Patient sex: M
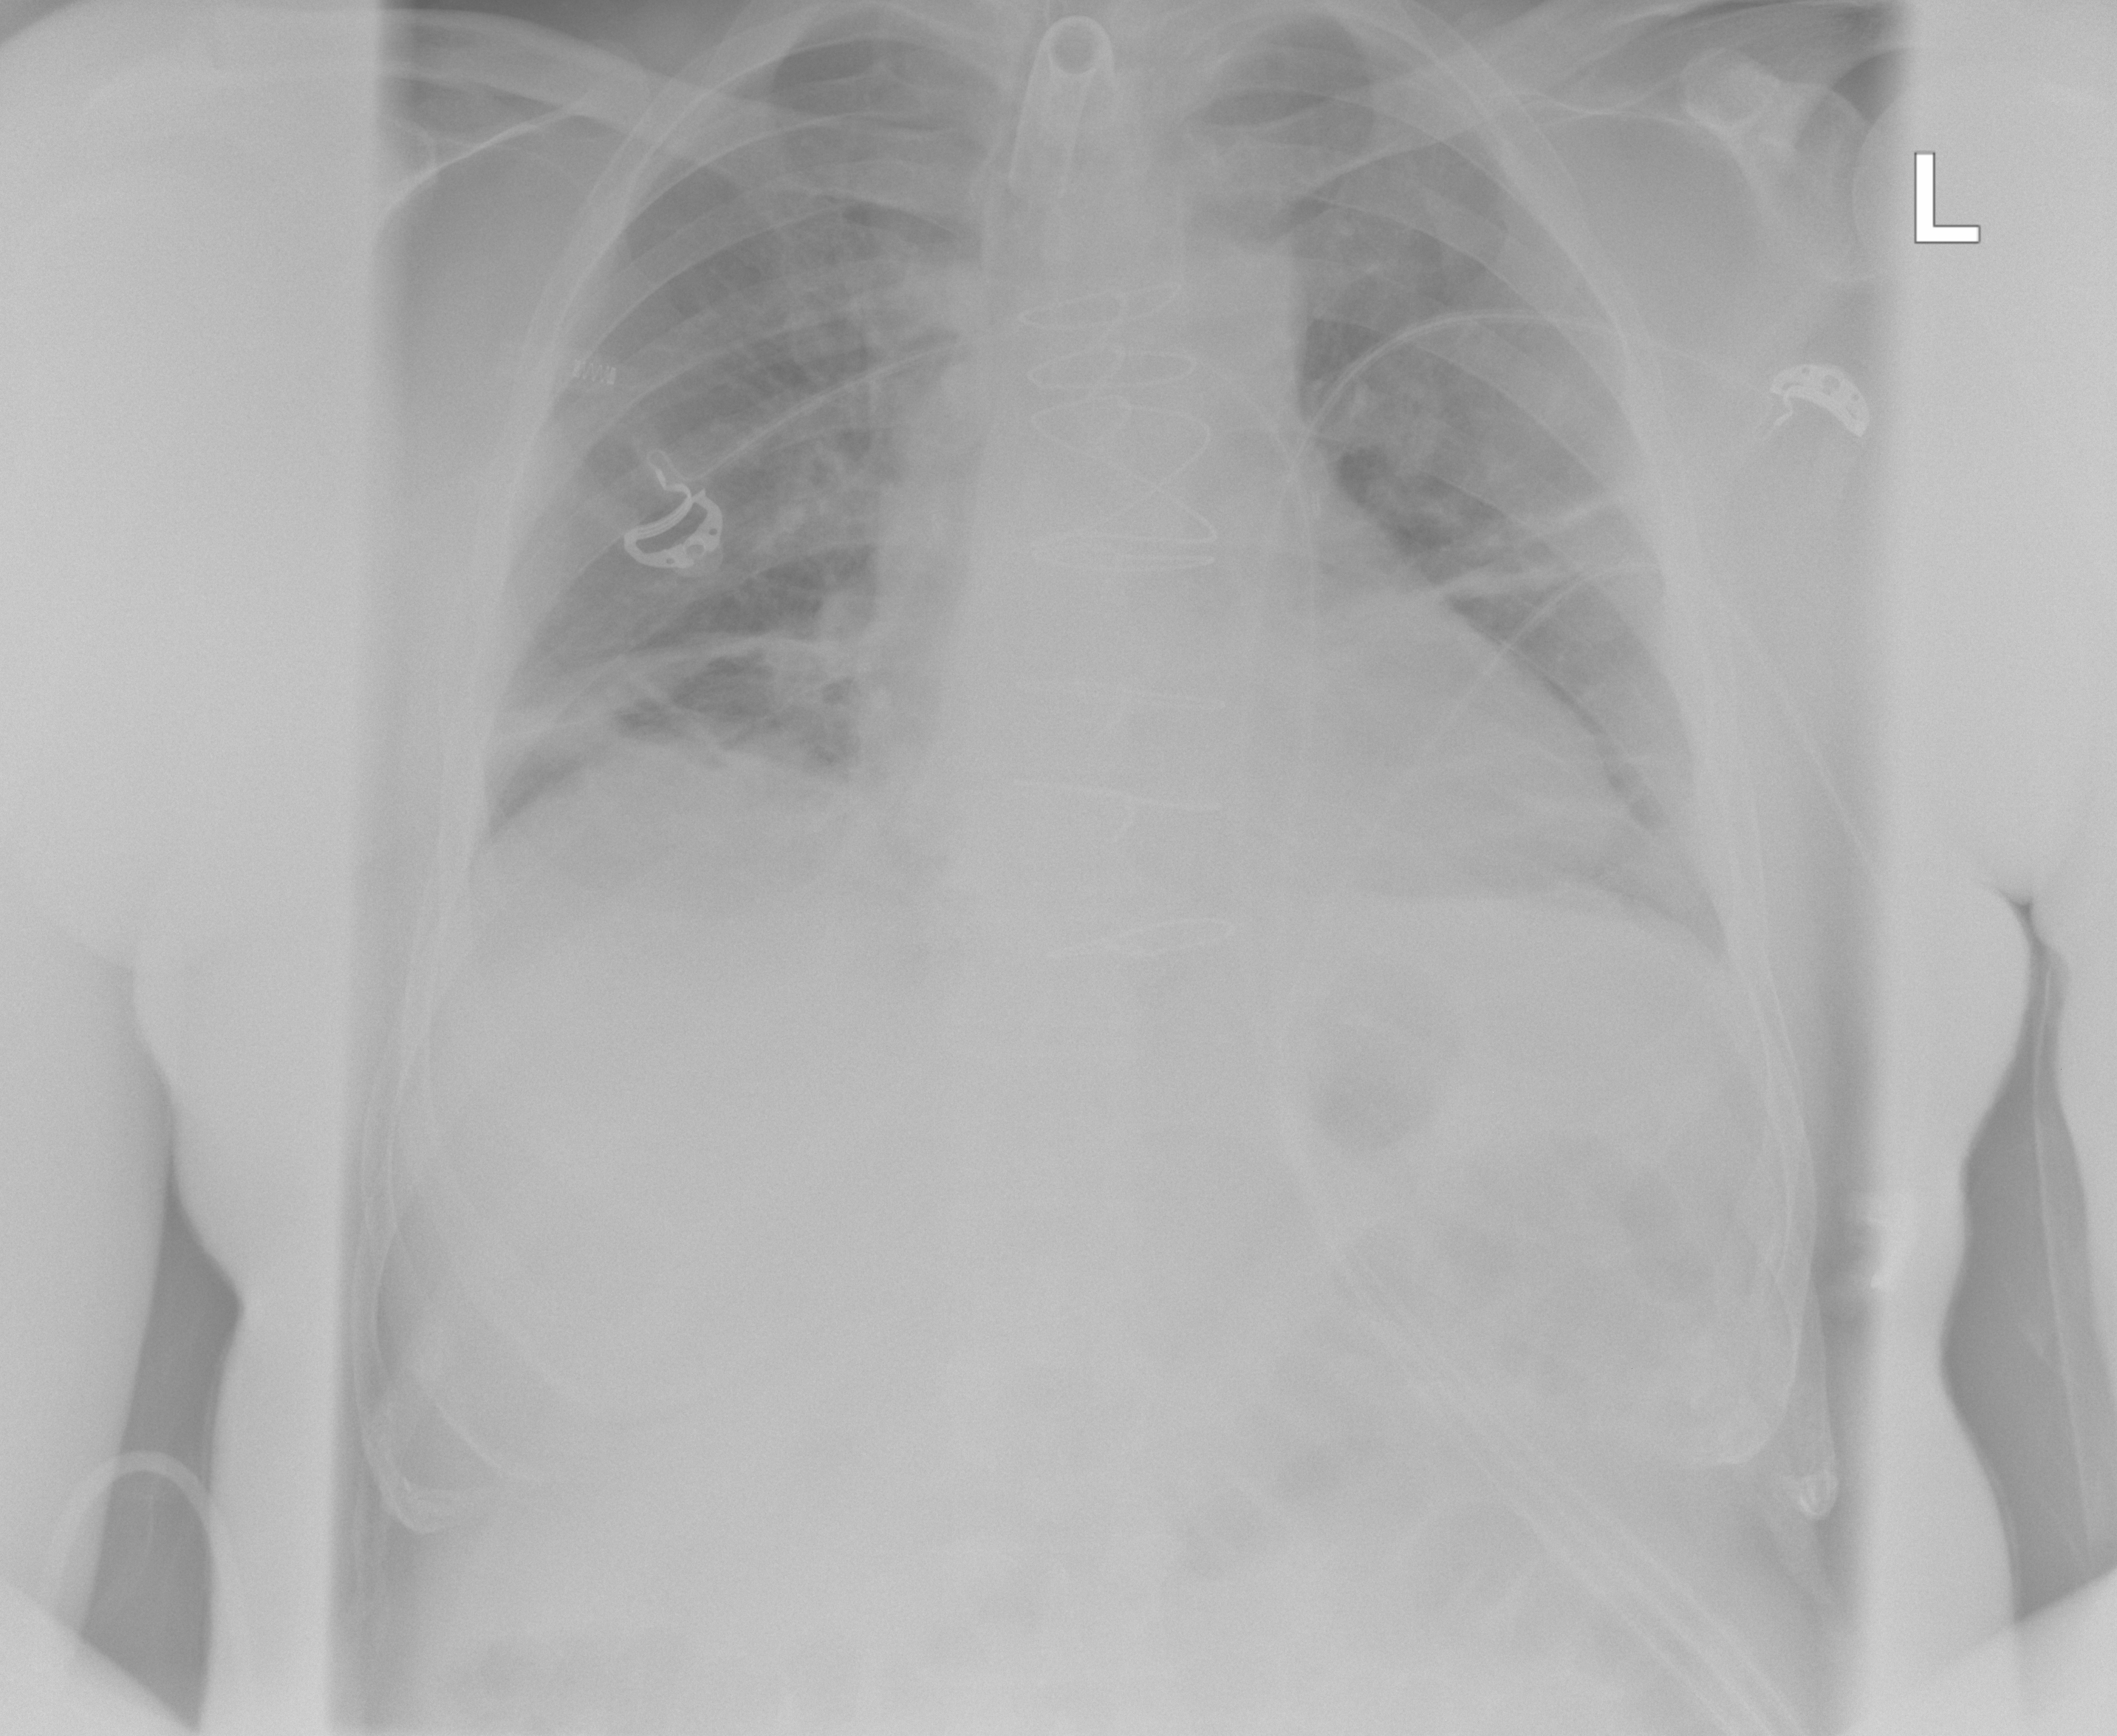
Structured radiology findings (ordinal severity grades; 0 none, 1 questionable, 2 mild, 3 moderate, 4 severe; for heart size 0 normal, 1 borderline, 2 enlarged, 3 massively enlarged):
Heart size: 1
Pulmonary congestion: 0
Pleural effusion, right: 1
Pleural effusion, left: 0
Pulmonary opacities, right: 1
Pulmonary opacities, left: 0
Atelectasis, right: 2
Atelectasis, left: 2